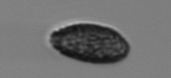
Label: Pseudochattonella_farcimen